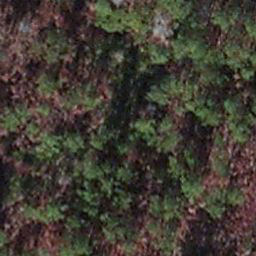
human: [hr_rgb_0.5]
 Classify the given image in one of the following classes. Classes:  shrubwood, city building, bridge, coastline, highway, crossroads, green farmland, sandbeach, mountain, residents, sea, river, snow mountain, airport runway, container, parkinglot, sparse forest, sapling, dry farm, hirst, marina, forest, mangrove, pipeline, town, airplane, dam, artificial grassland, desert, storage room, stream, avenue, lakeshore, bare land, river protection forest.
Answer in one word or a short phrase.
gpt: sapling